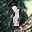
Label: 1